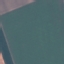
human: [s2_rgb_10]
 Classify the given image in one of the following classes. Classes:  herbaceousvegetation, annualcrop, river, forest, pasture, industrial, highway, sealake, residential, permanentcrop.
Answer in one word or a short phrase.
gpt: AnnualCrop